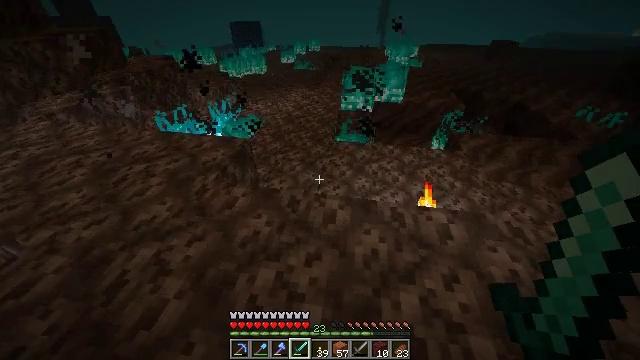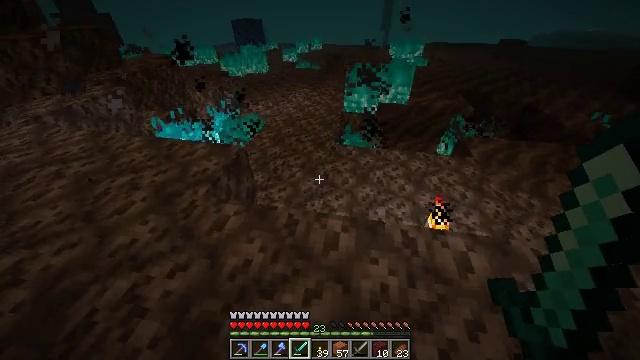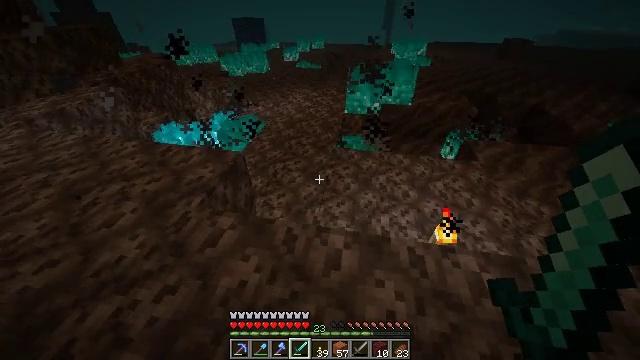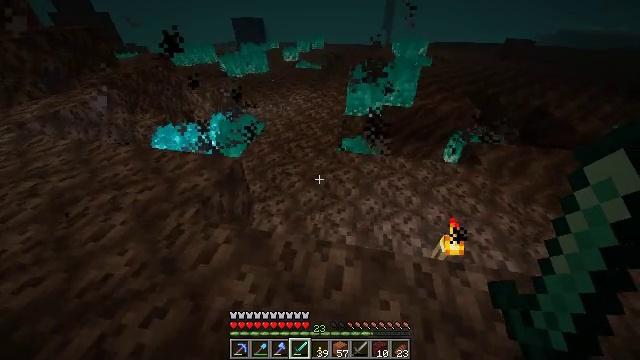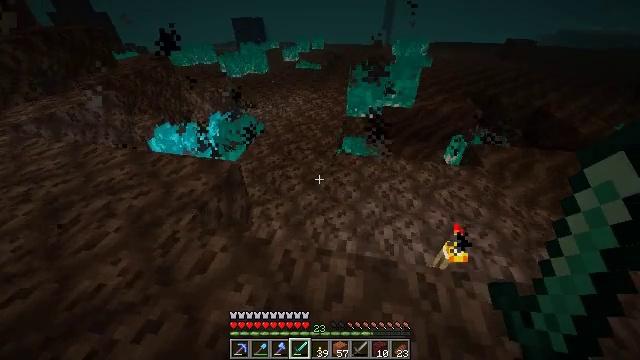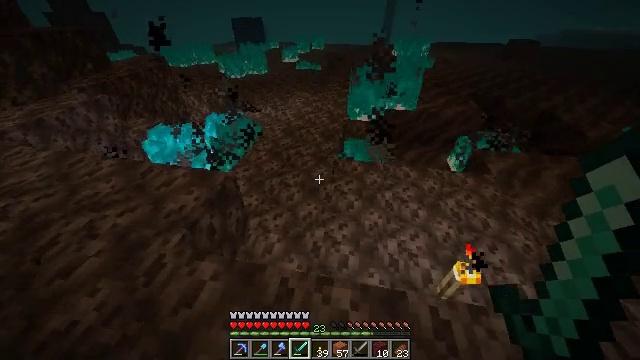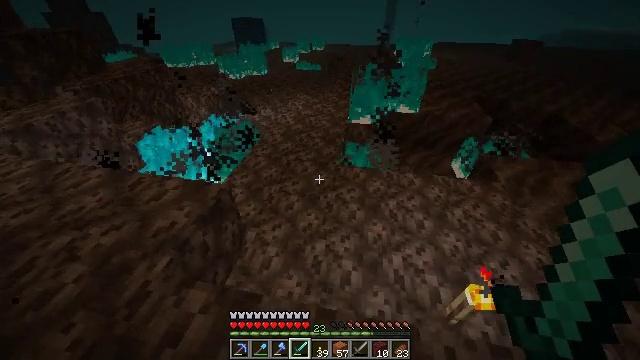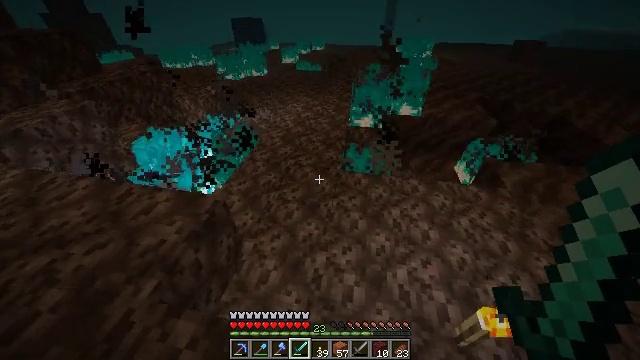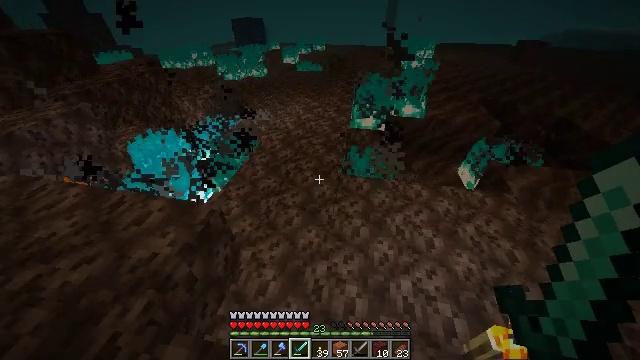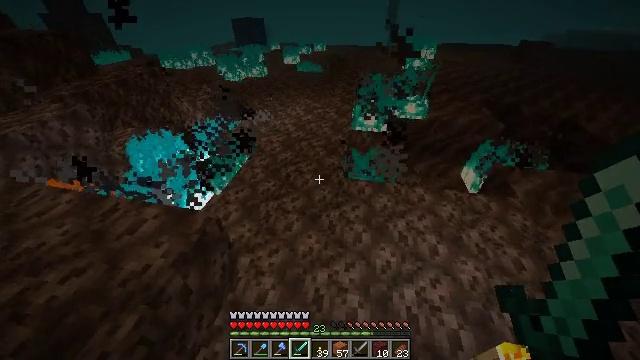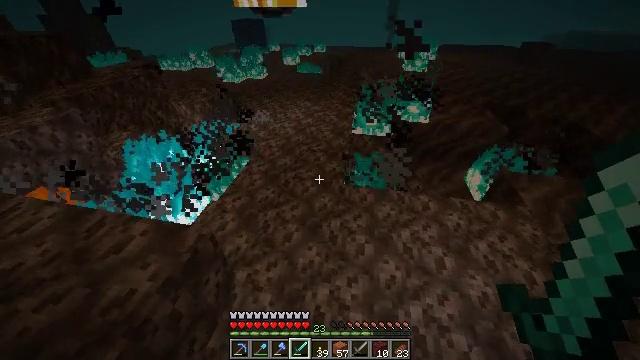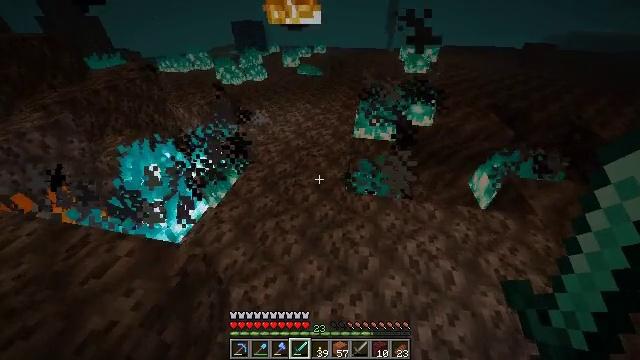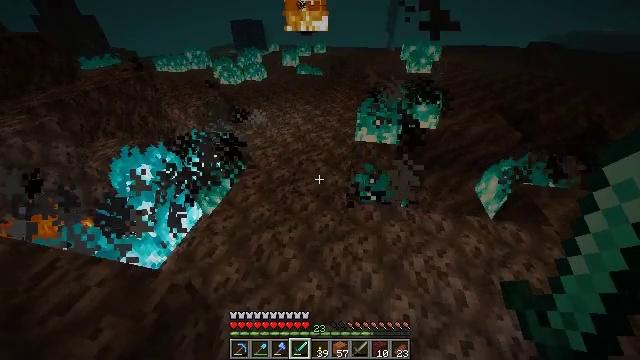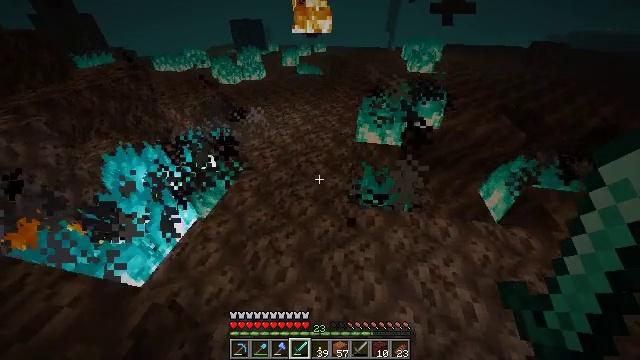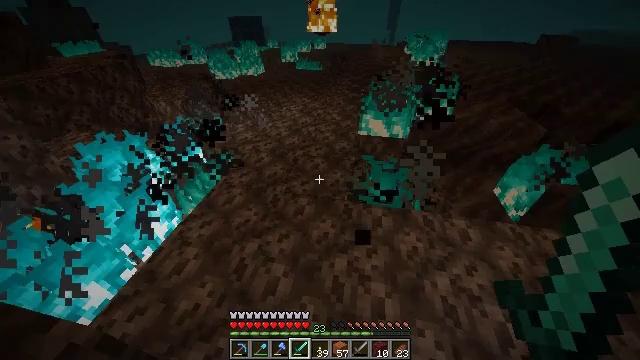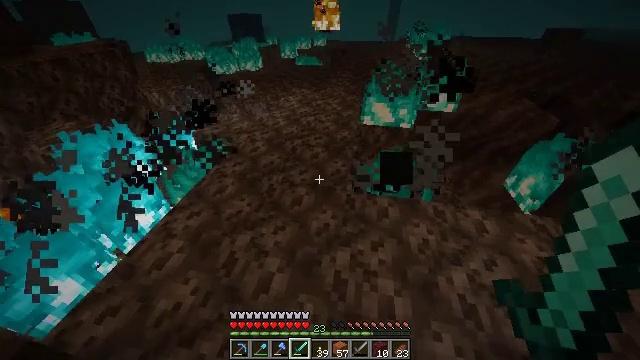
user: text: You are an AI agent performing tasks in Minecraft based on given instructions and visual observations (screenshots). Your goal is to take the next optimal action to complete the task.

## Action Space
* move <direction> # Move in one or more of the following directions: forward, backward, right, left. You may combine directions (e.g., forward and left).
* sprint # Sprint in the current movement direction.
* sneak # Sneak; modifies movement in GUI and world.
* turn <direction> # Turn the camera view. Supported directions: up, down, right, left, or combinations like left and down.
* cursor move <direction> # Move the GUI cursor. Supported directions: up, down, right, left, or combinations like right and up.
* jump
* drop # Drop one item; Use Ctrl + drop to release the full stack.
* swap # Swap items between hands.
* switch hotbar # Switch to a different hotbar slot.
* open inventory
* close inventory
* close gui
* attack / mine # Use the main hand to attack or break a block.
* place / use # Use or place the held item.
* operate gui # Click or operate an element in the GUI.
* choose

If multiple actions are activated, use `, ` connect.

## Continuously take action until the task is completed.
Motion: motion action
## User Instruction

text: Attack the soul fire to put it out.
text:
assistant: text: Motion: move forward, sprint
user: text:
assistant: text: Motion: move forward, sprint
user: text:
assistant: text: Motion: move forward, sprint
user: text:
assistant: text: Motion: move forward, sprint
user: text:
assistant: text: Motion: move forward, sprint
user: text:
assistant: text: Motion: move forward, sprint
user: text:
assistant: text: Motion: move forward, sprint
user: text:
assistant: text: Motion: move forward, sprint
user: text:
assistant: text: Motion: move forward, sprint
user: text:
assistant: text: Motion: move forward, sprint
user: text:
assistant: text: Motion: move forward, sprint
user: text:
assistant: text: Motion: move forward, sprint
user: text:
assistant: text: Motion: move forward, sprint
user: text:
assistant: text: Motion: move forward, sprint
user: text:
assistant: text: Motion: move forward, sprint
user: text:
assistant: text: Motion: move forward, sprint
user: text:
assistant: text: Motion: move forward, sprint
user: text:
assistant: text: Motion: move forward, sprint
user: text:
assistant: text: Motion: move forward, sprint
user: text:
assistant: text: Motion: move forward, sprint
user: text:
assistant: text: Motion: move forward, sprint
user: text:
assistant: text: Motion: move forward, sprint, turn up
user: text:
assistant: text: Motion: move forward, sprint, turn up
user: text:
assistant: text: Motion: move forward, sprint, turn up
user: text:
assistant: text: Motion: move forward, sprint
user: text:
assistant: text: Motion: move forward, sprint
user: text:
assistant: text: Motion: move forward, sprint
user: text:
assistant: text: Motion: move forward, sprint
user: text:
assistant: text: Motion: move forward, sprint
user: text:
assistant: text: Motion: move forward, sprint